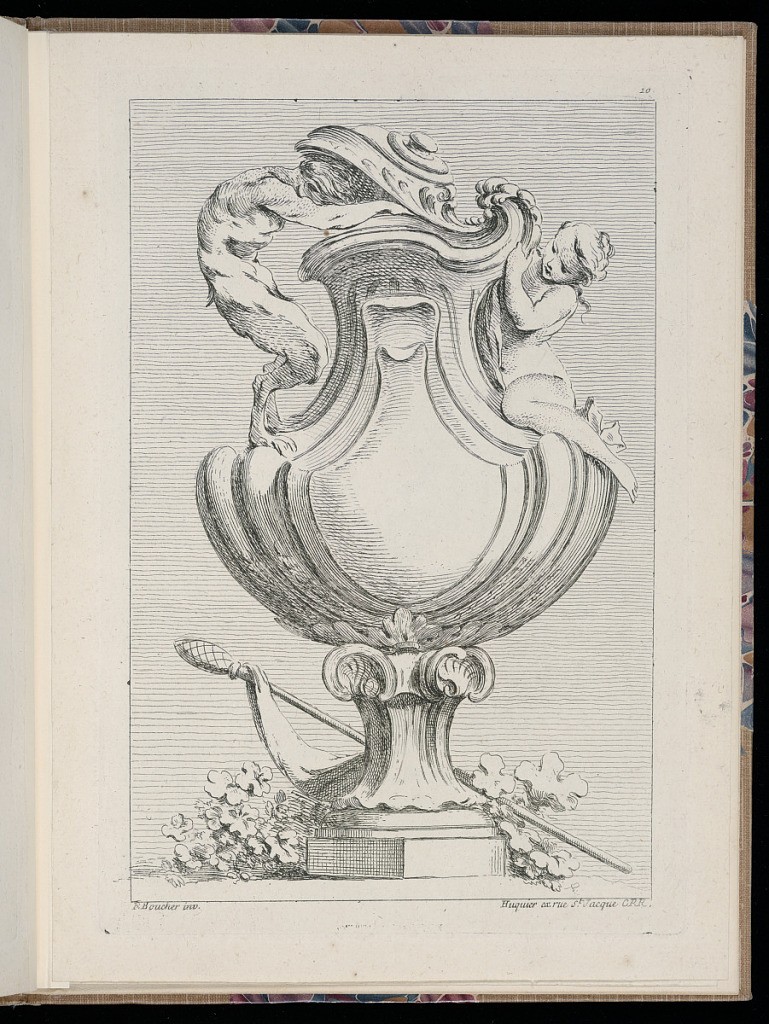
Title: Ornamental Vase Design
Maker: François Boucher, French, 1703–1770
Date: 1738–72
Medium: Etching on cream laid paper
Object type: Bound print
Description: Vase with a lid. Two figures resting upon the shoulder of the vase. At left, a standing satyr peers into the vase, his head holding the lid open. At right, a seated nude woman at the handle. The vase is elevated on a low, hexagonal pedestal. Behind the vase are ivy leaves and a thyrsus. The plate is signed and numbered.